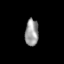
Tissue: lung
Cell type: Epithelial cells
Senescence score: 0.1977
Nuclear area (px): 357
Mean DAPI intensity: 151.146